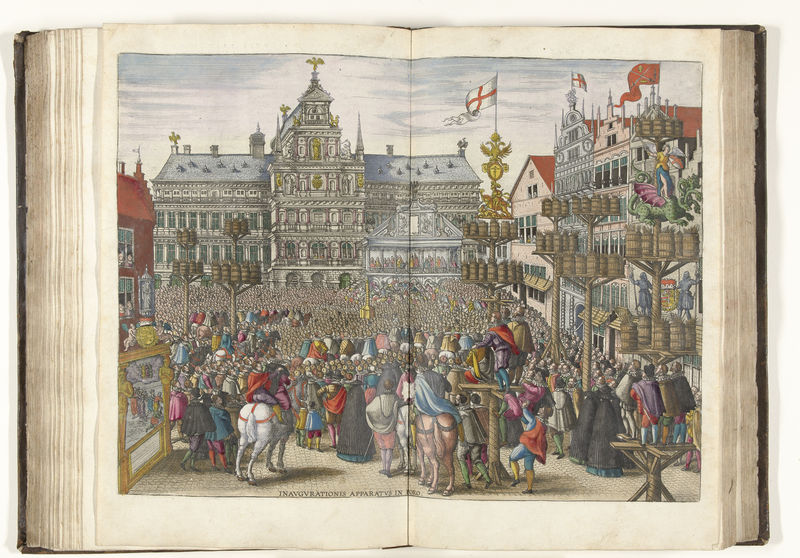
Titel: Inhuldiging op de Grote Markt
Künstler: Pieter van der (I) Borcht
Standort: Amsterdam
Institution: Rijksmuseum
Schlagwörter: adler, menschen, bunt, fenster, holz, köpfe, haus, rot, menge, alt, bild, häuser, england, pferde, reiter, fahnen, fassade, zug, giebel, platz, foto, buch, palast, seite, illustration, buchseite, seiten, mittelalter, marktplatz, fässer, spektakel, als, franken, turnier, menschemenge, spektatkel, prohibition, arfahne